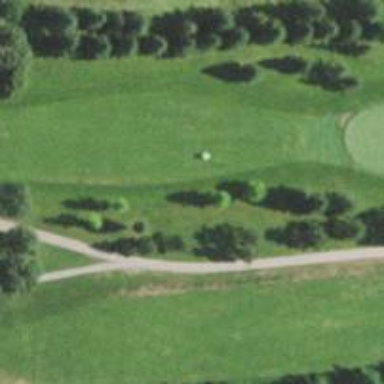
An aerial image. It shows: Golf hole.